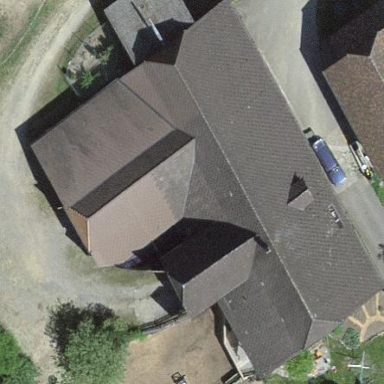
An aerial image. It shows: Farm building.